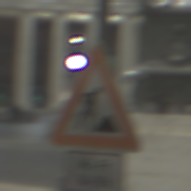
Verkehrszeichen: Arbeitsstelle
Zusatzzeichen unten: ZeitangabenMitBeschraenkungAufWochentage2
Umgebung: Outdoor, Urban
Tageszeit: Night
Wetter: PartlyCloudy
Licht: Artificial
Jahreszeit: NotSpecified
Kontrast: HighContrast